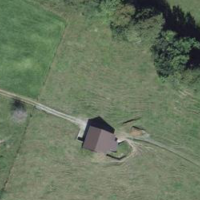
EUNIS habitat code: 24
Species observed at this site:
Prunella vulgaris